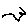
Label: bird